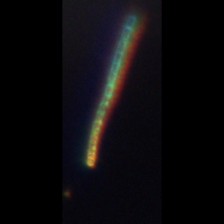
Taxon: Chaetoceros
Group: Diatoms